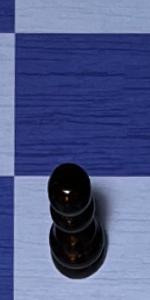
Label: Pawn_Black